This is a demodulated (Hilbert-envelope) spectrum computed from a bearing vibration snapshot; the dashed markers indicate where each bearing fault type would appear (BPFO, BPFI, BSF, FTF). Determine the bearing's health state. Answer with exactly one of: normal, inner_race, outer_race, ball.
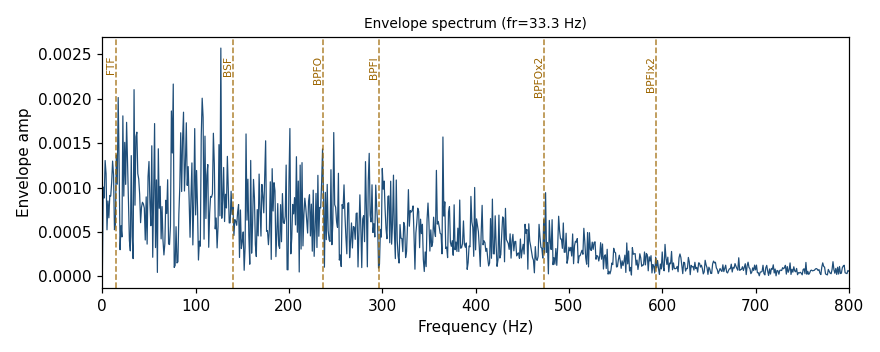
Answer: normal